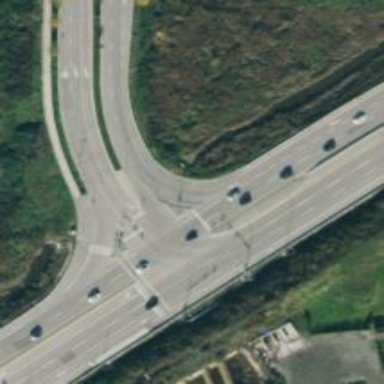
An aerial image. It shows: Trunk link highway.